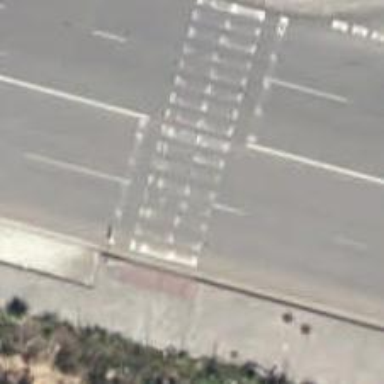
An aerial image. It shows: Zebra crossing on the road.